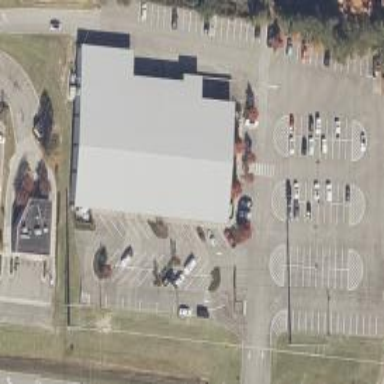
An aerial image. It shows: Fitness center located in leisure land.